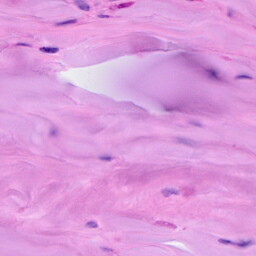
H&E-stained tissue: Breast